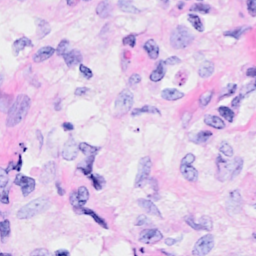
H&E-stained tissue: Breast